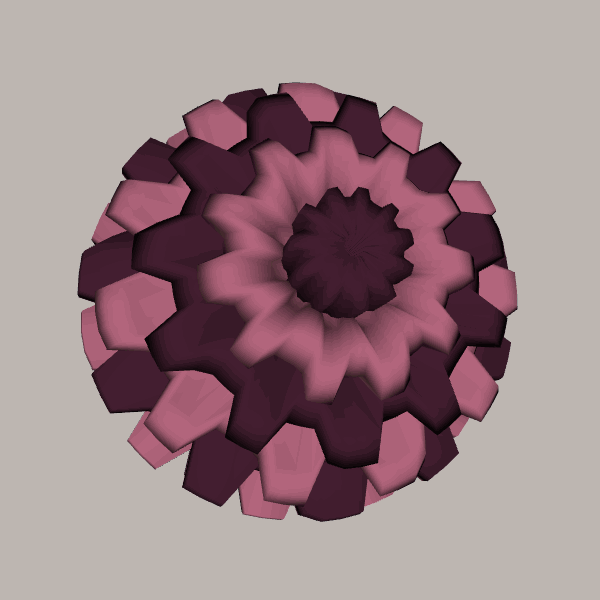
Background: light